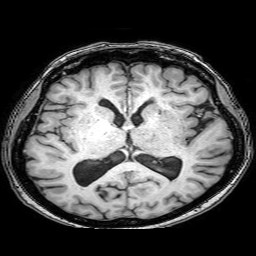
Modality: T1w
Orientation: coronal
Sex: female
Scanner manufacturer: philips
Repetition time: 0.008175 s
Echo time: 0.00374 s